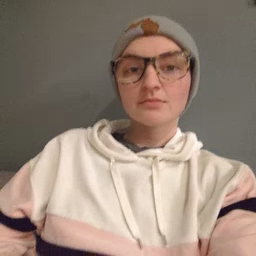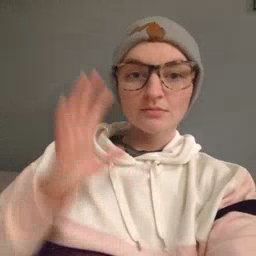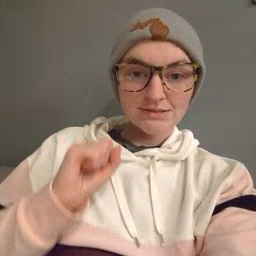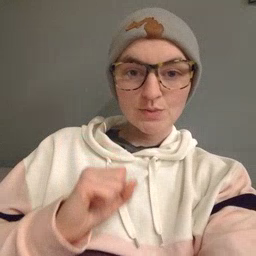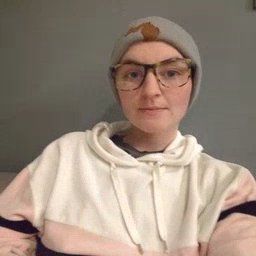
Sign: loud